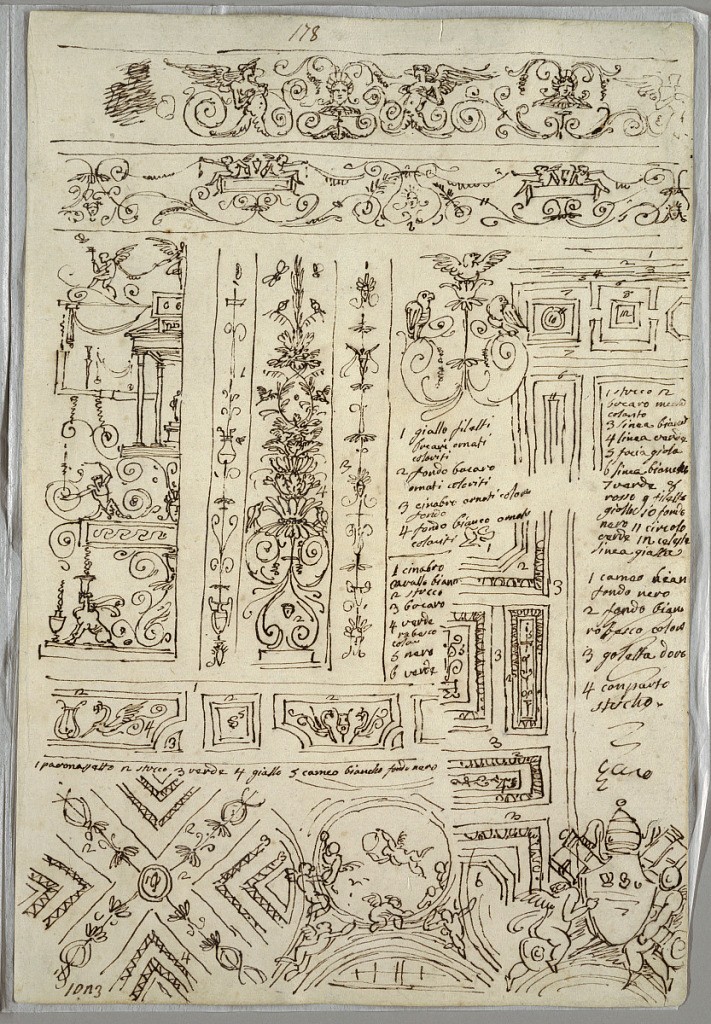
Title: Decorative Studies of Candelabrum and a Ceiling
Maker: Felice Giani, Italian, 1758–1823
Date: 1814–18
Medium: Pen and ink, brush with watercolor washes over traces of graphite on laid paper
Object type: Drawing
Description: Four studies of friezes and grotesque candelabrum; study of ceiling; papal coat of arms.